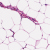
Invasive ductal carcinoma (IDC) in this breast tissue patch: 0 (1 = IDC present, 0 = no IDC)